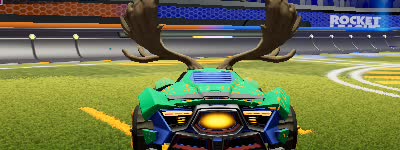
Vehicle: werewolf